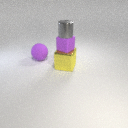
large yellow metal cube below small gray metal cylinder